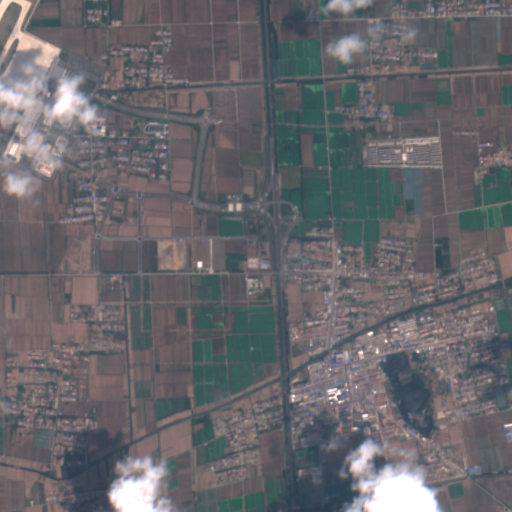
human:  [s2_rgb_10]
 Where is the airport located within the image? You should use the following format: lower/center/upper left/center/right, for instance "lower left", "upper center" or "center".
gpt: The airport is located in the upper left of the image.
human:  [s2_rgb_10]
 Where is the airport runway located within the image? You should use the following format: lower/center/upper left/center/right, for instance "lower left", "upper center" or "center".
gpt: The airport runway is located in the upper left of the image.
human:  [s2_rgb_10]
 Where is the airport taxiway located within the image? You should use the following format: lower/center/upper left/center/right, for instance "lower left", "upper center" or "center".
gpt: The airport taxiway is located in the upper left of the image.
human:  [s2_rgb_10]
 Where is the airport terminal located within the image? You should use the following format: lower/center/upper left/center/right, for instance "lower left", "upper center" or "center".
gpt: The airport terminal is located in the upper left of the image.
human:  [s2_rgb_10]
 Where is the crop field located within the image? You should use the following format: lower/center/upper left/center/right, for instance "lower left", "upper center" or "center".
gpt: There is no crop field in the image.